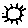
Label: sun